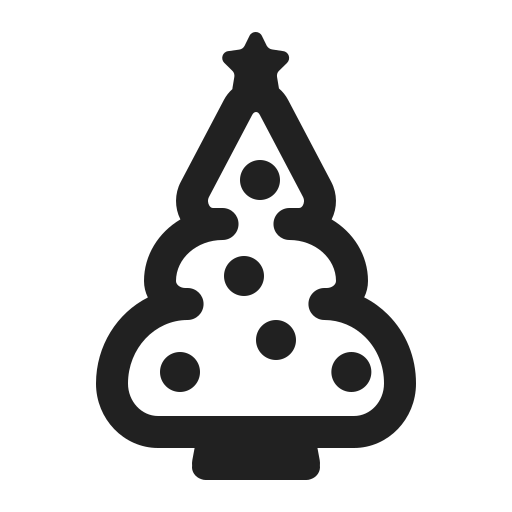
christmas tree high contrast